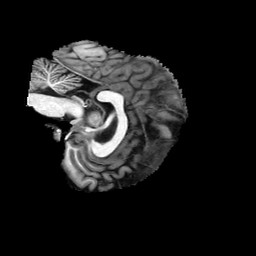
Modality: T1w
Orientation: sagittal
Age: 36
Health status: healthy
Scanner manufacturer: philips
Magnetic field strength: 3 T
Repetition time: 0.007867 s
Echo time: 0.003623 s